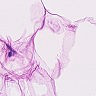
Metastatic tissue present: no